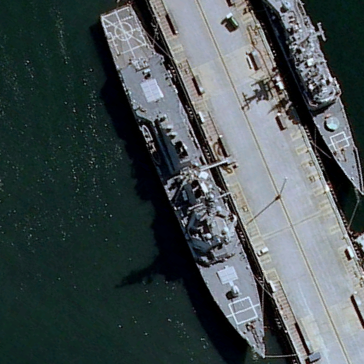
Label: destroyer